【题型】选择题　【知识点】解析几何　【难度】medium
设集合 \(U = \{(x,y) \mid x^2 + y^2 \neq 0,\ x \in R,\ y \in R\}\)，点 \(P\) 的坐标为 \((x,y)\)，满足“对任意 \((a,b) \in U\)，都有 \(|ax+by|+|bx-ay| \leq 4\sqrt{a^2+b^2}\)”的点 \(P\) 构成的图形为 \(\Omega_1\)，满足“存在 \((a,b) \in U\)，使得 \(|ax+by|+|bx-ay| \leq 4\sqrt{a^2+b^2}\)”的点 \(P\) 构成的图形为 \(\Omega_2\). 对于下述两个结论：① \(\Omega_1\) 为正方形以及该正方形内部区域；② \(\Omega_2\) 的面积大于 \(32\). 以下说法正确的为()

\vspace{1em}

A. \textcircled{1}、\textcircled{2}都正确 \quad B. \textcircled{1}正确，\textcircled{2}不正确 \quad C. \textcircled{1}不正确，\textcircled{2}正确 \quad D. \textcircled{1}、\textcircled{2}都不正确

\vspace{1em}
【解答】
\textbf{【答案】} \(\boldsymbol{C}\)

\vspace{1em}

\textbf{【分析】}
先确定 \(|ax+by|+|bx-ay| \leq 4\sqrt{a^2+b^2}\) 所表达的意义，了解满足该条件的点 \(P\) 的轨迹，再求 \(P\) 点轨迹区域的面积，可以得到问题的答案.

\vspace{1em}

\textbf{【解答】}
解：因为 \(U = \{(x,y) \mid x^2 + y^2 \neq 0,\ x \in R,\ y \in R\}\)，表示除原点外的平面内的所有点，

\[
|ax+by|+|bx-ay| \leq 4\sqrt{a^2+b^2} \implies \frac{|ax+by|}{\sqrt{a^2+b^2}} + \frac{|bx-ay|}{\sqrt{a^2+b^2}} \leq 4,
\]

所以 \(P(x,y)\) 表示到直线 \(ax+by=0\) 和 \(bx-ay=0\) 的距离之和不大于 \(4\) 的点，如图，

易知直线 \(ax+by=0\) 和 \(bx-ay=0\) 垂直，则 \(|OE|+|OF| \leq 4\)，\(|OP|^2 = |OE|^2 + |OF|^2\)，

当 \(|OE|+|OF|=4\) 时，\(|OP|^2 = |OE|^2 + (4-|OE|)^2 = 2(|OE|-2)^2 + 4\)，

因为 \(0 < |OE| < 4\)，所以 \(8 \leq |OP|^2 < 16 \implies 2\sqrt{2} \leq |OP| < 4\)，

所以 \(\Omega_1\) 是以原点为圆心，半径在 \([2\sqrt{2},4)\) 范围内的圆形以及该圆形的内部区域（原点除外），故\textcircled{1}不正确；

当 \(|OP| \in [2\sqrt{2},4)\) 时，存在 \(|OP|\) 使得 \(OP^2 \cdot \pi > 32\)，故\textcircled{2}正确.

综上，故选：\(\boldsymbol{C}\).

\vspace{1em}

\textbf{【点评】}
本题考查了曲线与方程的综合应用，属于难题.

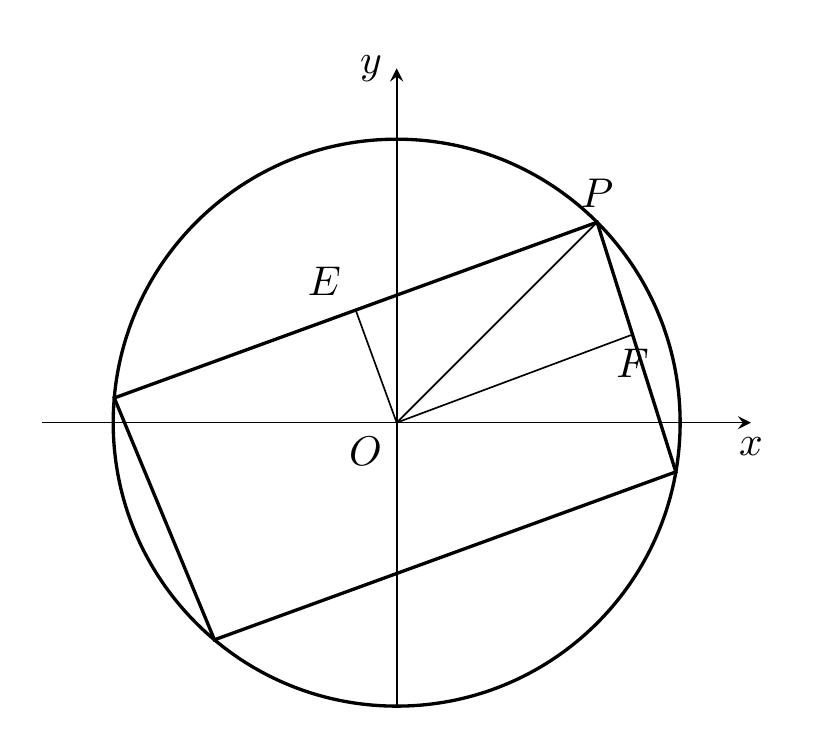